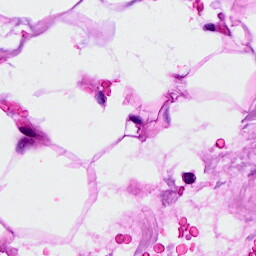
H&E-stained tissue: Breast